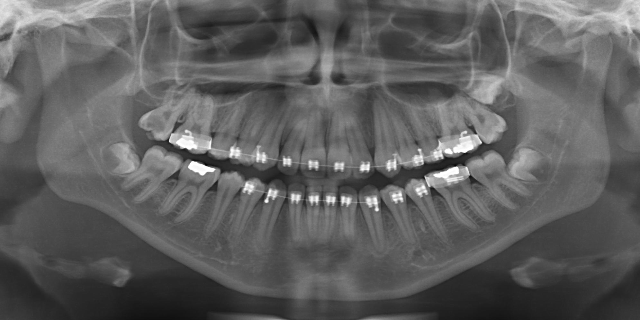
adult